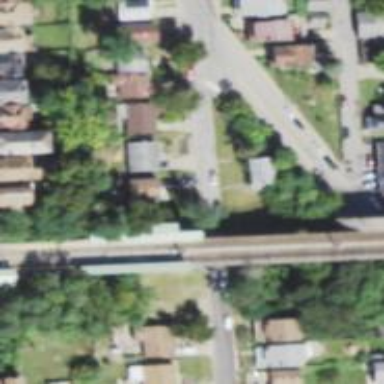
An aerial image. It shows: Bridge for light rail railway electrified with contact line.